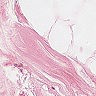
Metastatic tissue present: no